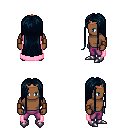
a pixel art fantasy rpg character, male body template, human, dark skin, pink cape, magenta pants, raven extra-long hairstyle, bronze tiara, leather bracers, metal boots, four views (front, back, left, right), 2x2 character sprite sheet, small pixel art, hard edges, no anti-aliasing